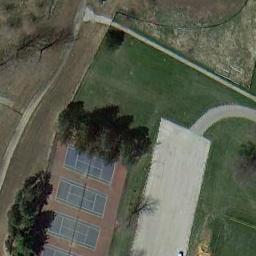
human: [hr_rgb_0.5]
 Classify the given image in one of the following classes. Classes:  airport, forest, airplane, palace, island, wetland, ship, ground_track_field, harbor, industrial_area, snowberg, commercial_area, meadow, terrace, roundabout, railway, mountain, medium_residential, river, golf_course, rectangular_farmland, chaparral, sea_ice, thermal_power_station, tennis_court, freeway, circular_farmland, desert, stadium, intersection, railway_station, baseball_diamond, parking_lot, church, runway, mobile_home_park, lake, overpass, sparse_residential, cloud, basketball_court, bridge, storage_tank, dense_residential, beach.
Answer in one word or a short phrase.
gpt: tennis_court